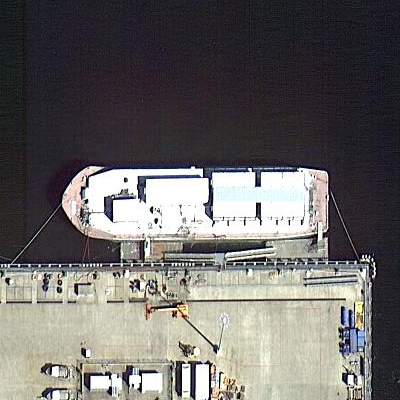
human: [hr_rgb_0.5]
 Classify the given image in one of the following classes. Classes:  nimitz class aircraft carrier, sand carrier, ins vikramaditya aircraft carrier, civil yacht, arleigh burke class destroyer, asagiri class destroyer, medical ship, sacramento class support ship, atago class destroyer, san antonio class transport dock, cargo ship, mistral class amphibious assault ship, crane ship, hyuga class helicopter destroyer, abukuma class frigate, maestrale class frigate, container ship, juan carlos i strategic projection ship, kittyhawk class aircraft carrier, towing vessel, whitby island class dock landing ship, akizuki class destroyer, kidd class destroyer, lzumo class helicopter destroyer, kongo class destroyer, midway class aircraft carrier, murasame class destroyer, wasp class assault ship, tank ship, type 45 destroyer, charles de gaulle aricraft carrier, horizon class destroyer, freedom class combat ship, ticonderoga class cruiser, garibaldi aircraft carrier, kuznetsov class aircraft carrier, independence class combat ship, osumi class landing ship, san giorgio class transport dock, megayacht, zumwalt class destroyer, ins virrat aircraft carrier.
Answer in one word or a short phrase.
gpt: Cargo ship